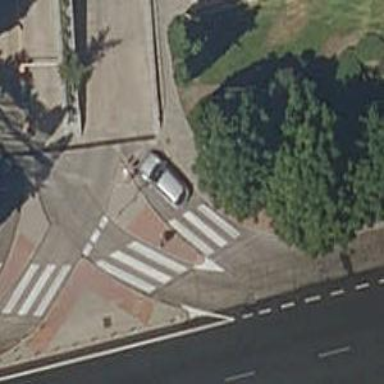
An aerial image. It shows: Zebra crossing on the road.